Question: I have a 'GtkTreeView' hooked into a 'GtkListStore', but the 'GtkCellRendererText' that's all on it's own in a column, a column which is set to expand.
However the renderer is occupying a max width of 3 characters, just enough for the ellipsis...
While, and after editing the text:

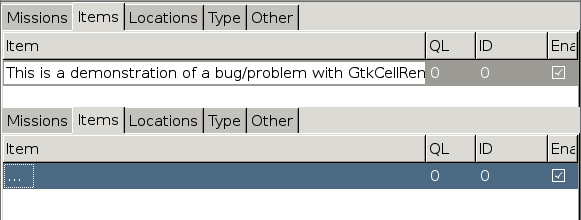
Answer: Did you create your window with GtkBuilder? It might be <URL> rearing its ugly head again...